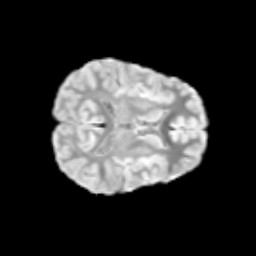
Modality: T2w
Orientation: axial
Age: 11
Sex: male
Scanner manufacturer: siemens
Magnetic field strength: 3 T
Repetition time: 3.8 s
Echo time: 0.07 s